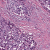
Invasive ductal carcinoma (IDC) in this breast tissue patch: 1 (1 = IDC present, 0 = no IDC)